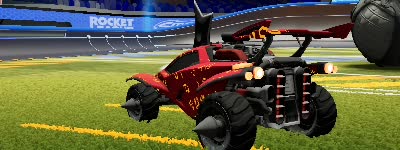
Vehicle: octane